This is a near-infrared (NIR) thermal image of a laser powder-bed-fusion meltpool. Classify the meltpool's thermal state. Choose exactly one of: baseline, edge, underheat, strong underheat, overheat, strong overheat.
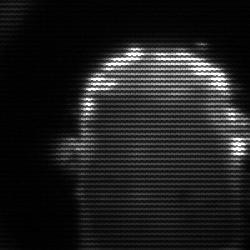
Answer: baseline